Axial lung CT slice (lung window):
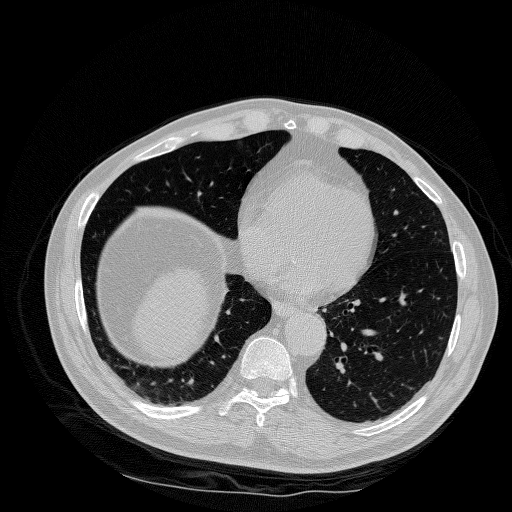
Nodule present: no